Interaction volume radius: 10 \u00c5
Interaction volume height: 15 \u00c5
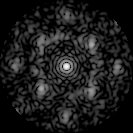
Disorder parameter: 0.5762